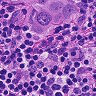
Metastatic tissue present: yes